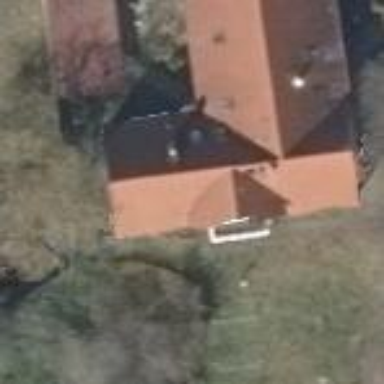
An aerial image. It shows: Residential building.